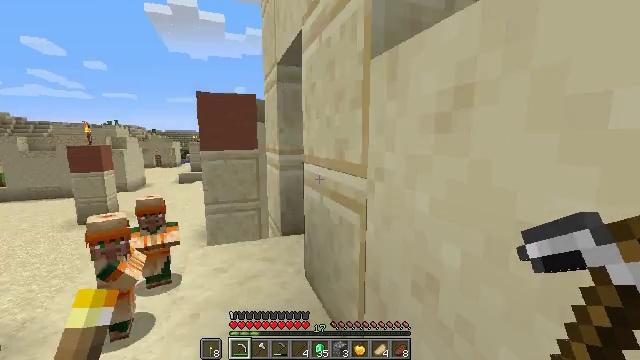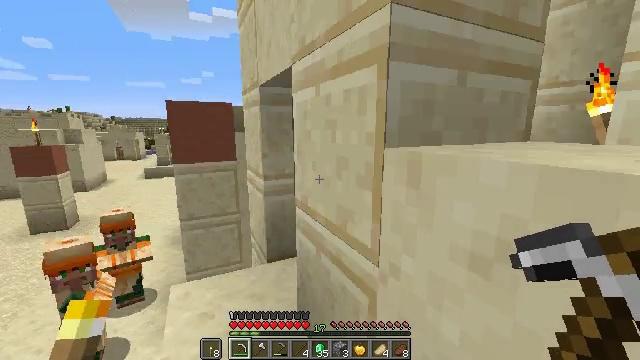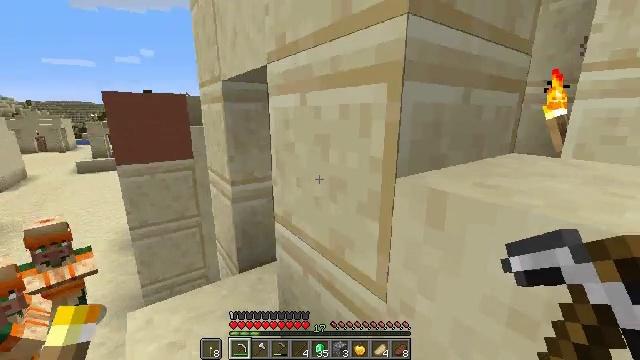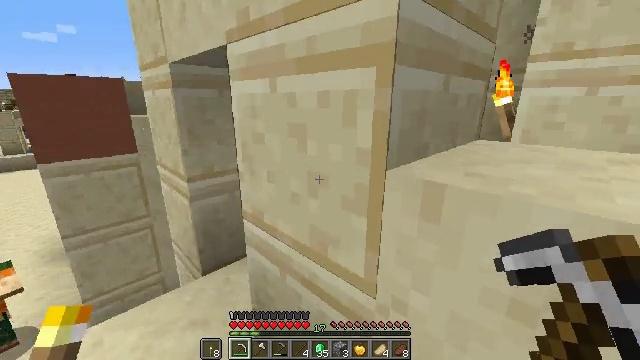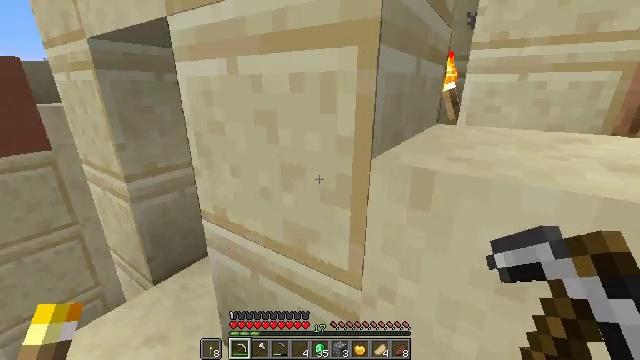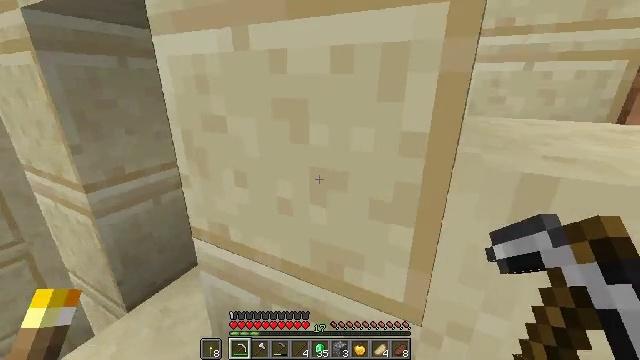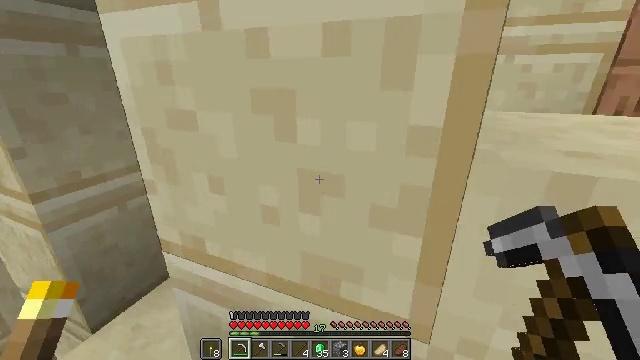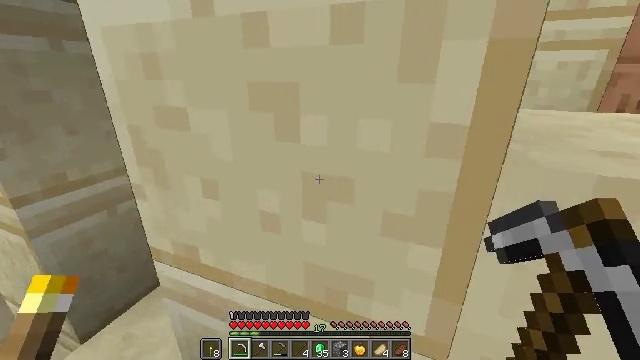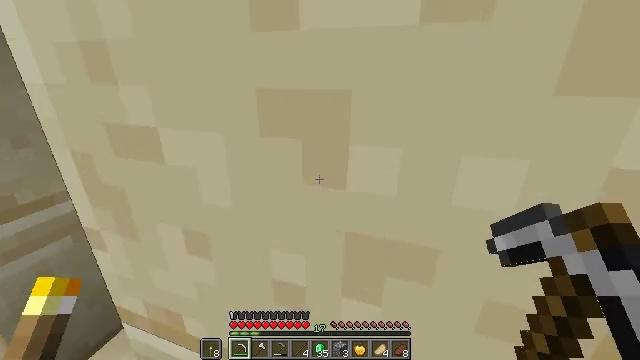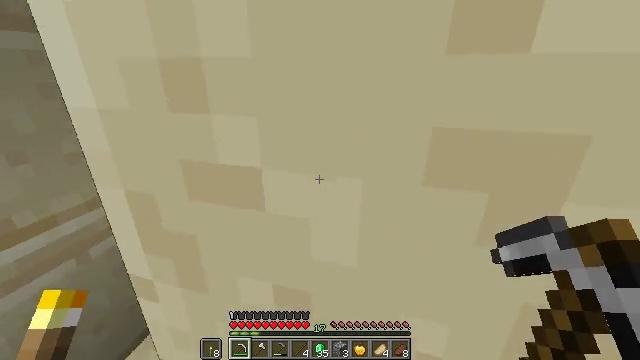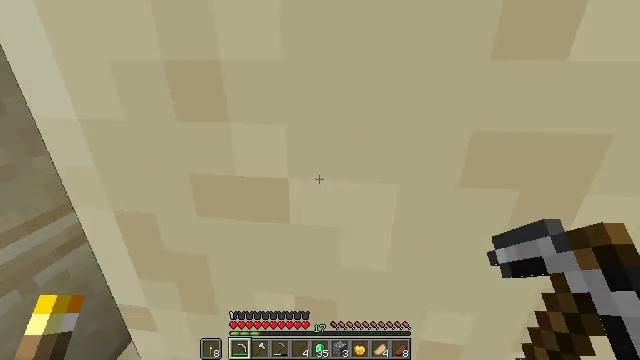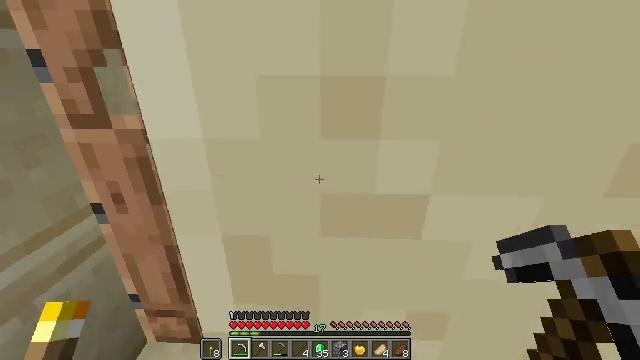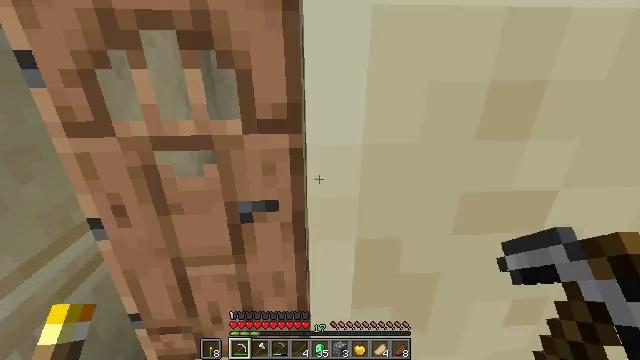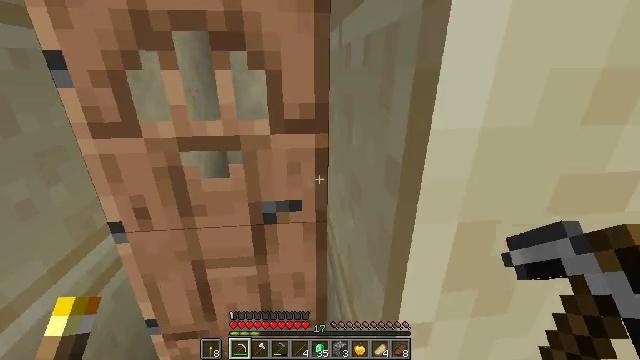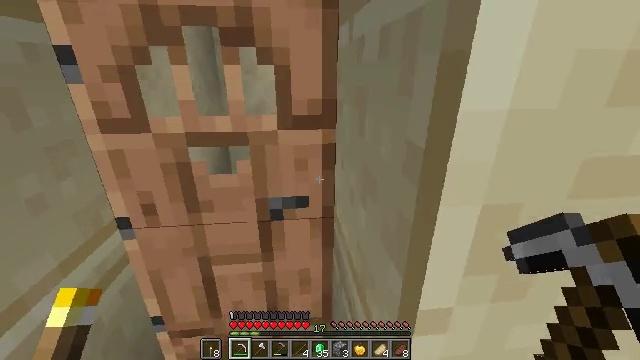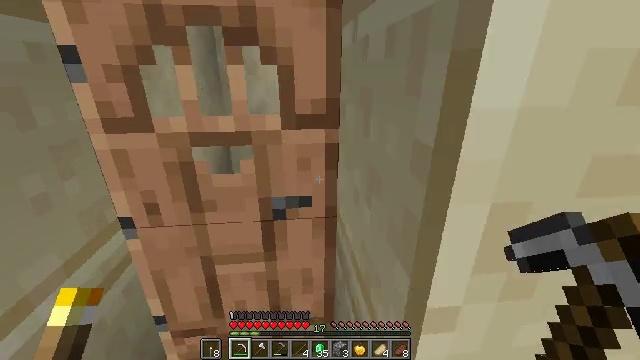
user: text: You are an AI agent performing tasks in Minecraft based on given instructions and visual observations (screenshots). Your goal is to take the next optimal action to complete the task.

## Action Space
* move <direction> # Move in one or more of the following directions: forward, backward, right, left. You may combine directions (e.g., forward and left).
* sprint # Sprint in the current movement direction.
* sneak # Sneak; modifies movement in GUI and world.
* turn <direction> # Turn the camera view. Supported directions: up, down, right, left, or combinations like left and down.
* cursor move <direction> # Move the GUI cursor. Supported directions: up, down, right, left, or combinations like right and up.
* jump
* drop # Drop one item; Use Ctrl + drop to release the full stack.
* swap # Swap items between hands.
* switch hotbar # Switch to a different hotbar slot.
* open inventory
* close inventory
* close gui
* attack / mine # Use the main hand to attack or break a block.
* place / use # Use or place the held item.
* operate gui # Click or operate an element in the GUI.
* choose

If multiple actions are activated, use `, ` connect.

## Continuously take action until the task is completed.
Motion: motion action
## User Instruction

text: Left click on the cartography table to mine it.
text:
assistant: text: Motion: move forward and move left, turn right and down
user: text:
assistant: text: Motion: move forward and move left, turn right and down
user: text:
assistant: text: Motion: move forward and move left, turn right and down
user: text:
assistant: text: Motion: move forward and move left, turn right and down
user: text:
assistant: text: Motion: move forward, turn right and down
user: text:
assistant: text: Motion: move forward, turn right
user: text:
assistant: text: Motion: move forward
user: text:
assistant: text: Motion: move forward and move left, turn right
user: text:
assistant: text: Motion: move forward and move left, turn right
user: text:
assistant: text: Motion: move forward and move left, turn right and down
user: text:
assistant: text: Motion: move forward and move left, turn right
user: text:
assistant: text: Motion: move forward and move left, turn right
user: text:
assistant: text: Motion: move forward, turn right
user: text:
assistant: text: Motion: move forward
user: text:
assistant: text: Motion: move forward and move left
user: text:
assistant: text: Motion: move forward and move left
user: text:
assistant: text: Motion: move forward and move left
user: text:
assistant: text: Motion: move forward and move left
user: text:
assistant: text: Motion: move forward and move left, turn right
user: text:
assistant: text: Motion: move forward, use / place
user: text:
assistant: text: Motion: move forward, use / place
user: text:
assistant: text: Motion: move forward, turn right, use / place
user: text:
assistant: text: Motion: move forward, turn right and down
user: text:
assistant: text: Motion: move forward, turn right and down
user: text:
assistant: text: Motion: move forward, turn right
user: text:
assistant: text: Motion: move forward, turn right
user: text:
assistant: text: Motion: move forward, turn right
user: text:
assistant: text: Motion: move forward, turn right
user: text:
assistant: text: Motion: move forward and move right, turn right
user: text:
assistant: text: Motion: move right